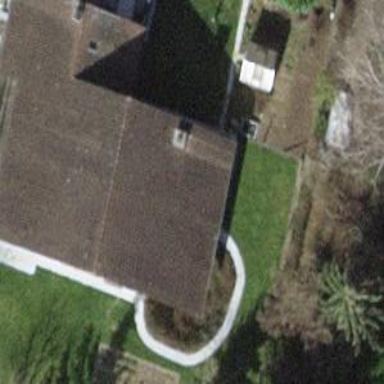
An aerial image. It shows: Detached building with gabled roof.